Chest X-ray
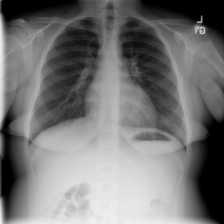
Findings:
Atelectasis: negative
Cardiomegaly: negative
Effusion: negative
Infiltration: negative
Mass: negative
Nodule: negative
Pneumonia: negative
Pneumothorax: negative
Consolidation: negative
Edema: negative
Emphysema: negative
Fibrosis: negative
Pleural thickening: negative
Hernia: negative